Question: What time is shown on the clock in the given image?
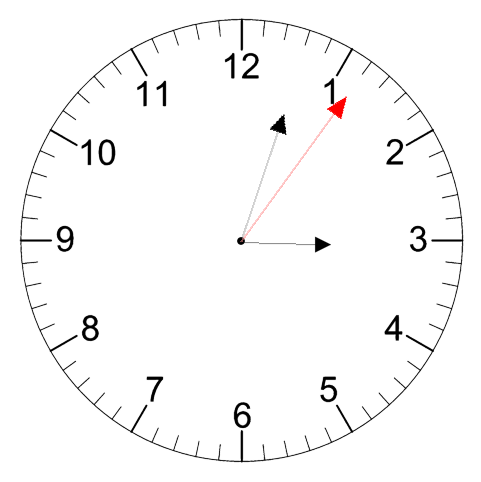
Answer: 03:03:06